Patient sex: M
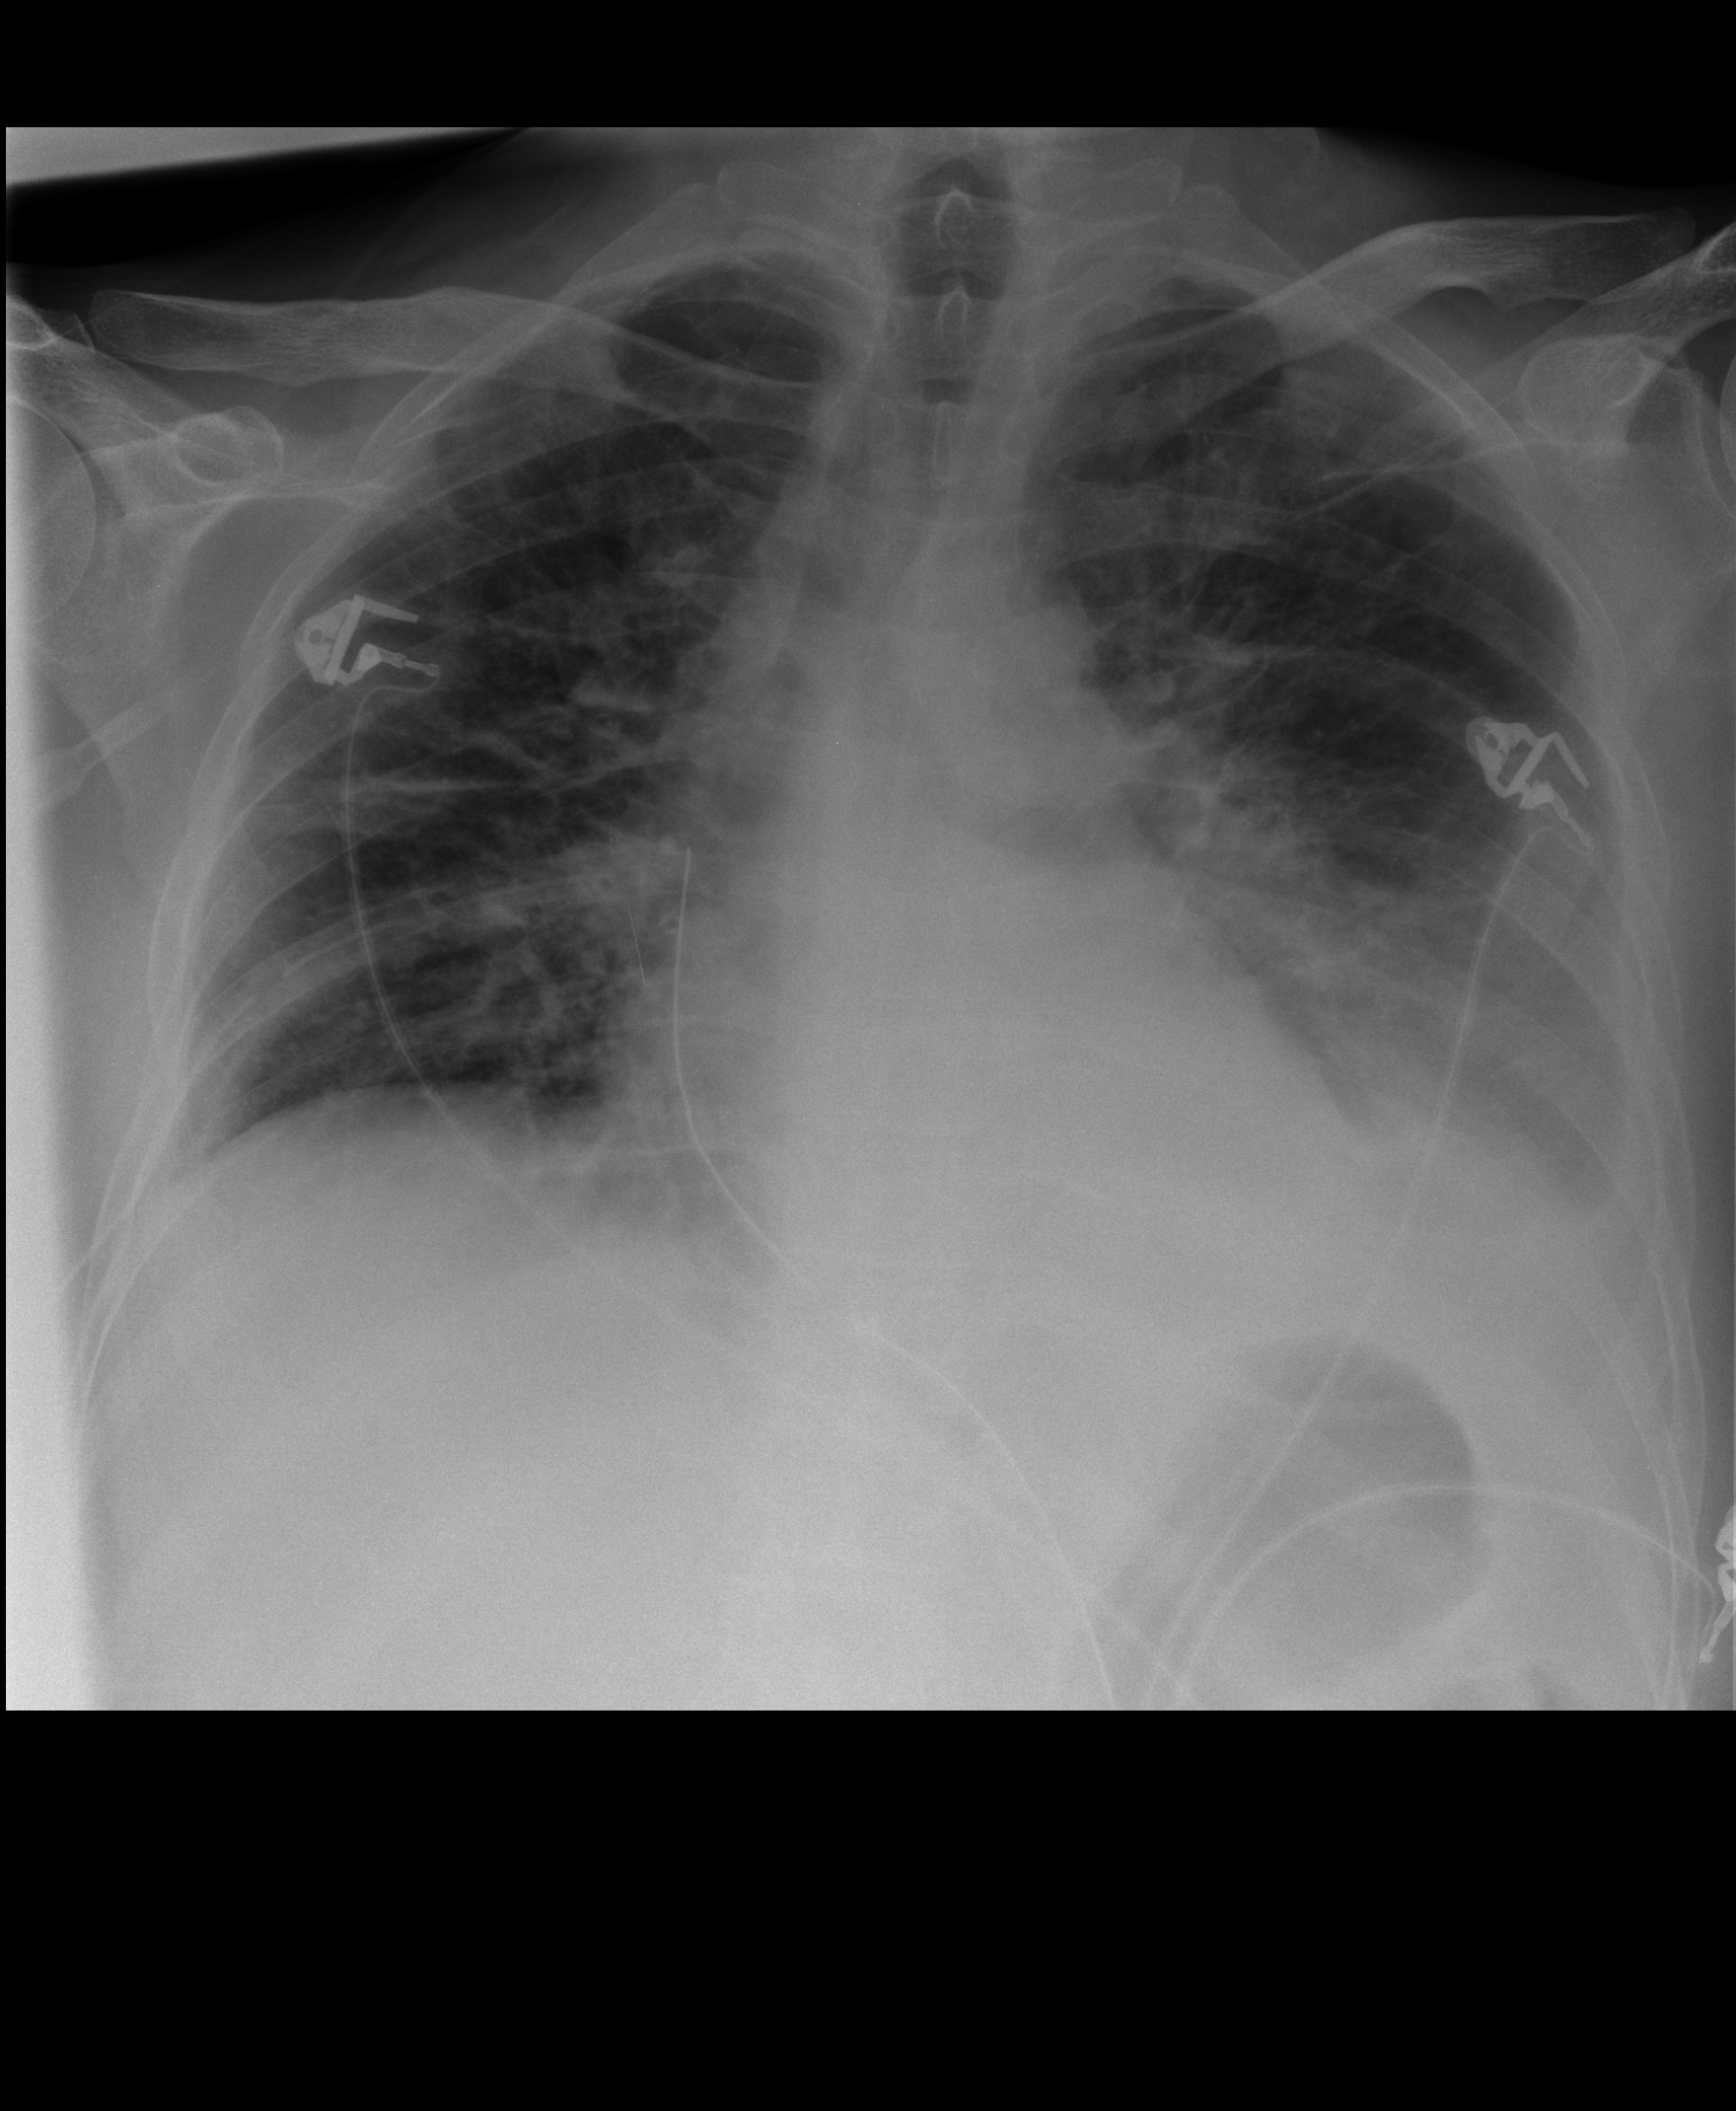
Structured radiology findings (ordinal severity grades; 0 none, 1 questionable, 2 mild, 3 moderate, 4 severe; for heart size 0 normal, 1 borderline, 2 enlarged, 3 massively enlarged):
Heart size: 0
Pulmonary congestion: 2
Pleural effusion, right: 0
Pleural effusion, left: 2
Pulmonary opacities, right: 1
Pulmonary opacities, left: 2
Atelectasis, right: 2
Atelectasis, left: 2